Field crop: tomato
Growth stage: 2
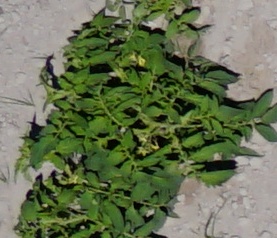
Species: tomato